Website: lowes
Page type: store-pickup
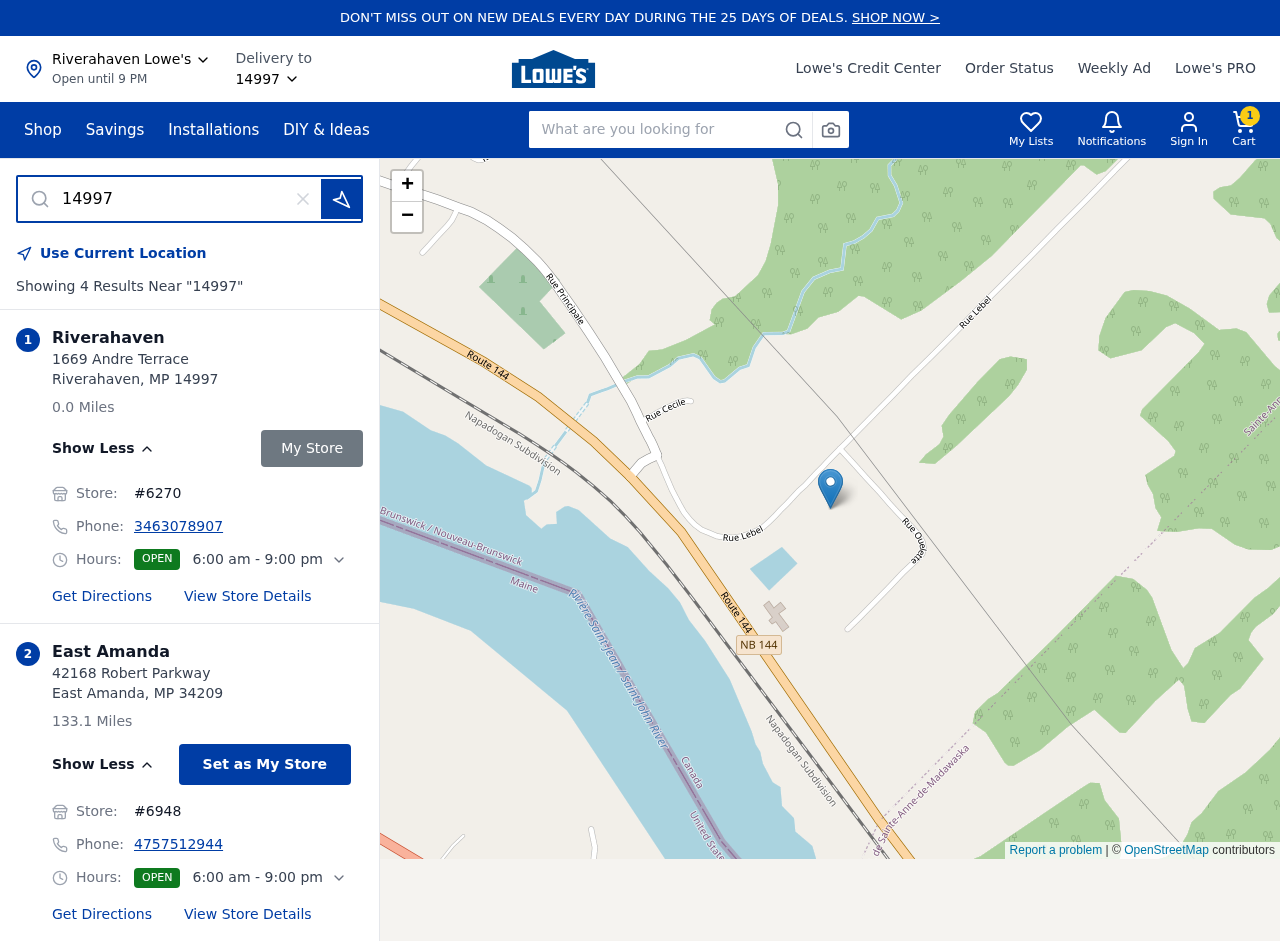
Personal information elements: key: PII_CITY
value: Riverahaven
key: PII_CITY2
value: East Amanda
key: PII_LOCATION1_STREET
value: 1669 Andre Terrace
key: PII_LOCATION2_POSTCODE
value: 34209
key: PII_LOCATION2_STREET
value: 42168 Robert Parkway
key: PII_PHONE
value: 3463078907
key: PII_PHONE_ALT
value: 4757512944
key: PII_POSTCODE
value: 14997
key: PII_STATE_ABBR
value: MP
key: PII_POSTCODE3
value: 14997
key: PII_POSTCODE_FULL
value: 14997
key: PII_POSTCODE_NUMERIC
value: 14997
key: PII_STATE_ABBR2
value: MP
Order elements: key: ORDER_NUM_ITEMS
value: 1
Search elements: key: HEADER_SEARCH
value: What are you looking for
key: SEARCH_STORE_LOCATION
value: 14997